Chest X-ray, PA view. Patient: 49 years old, sex M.
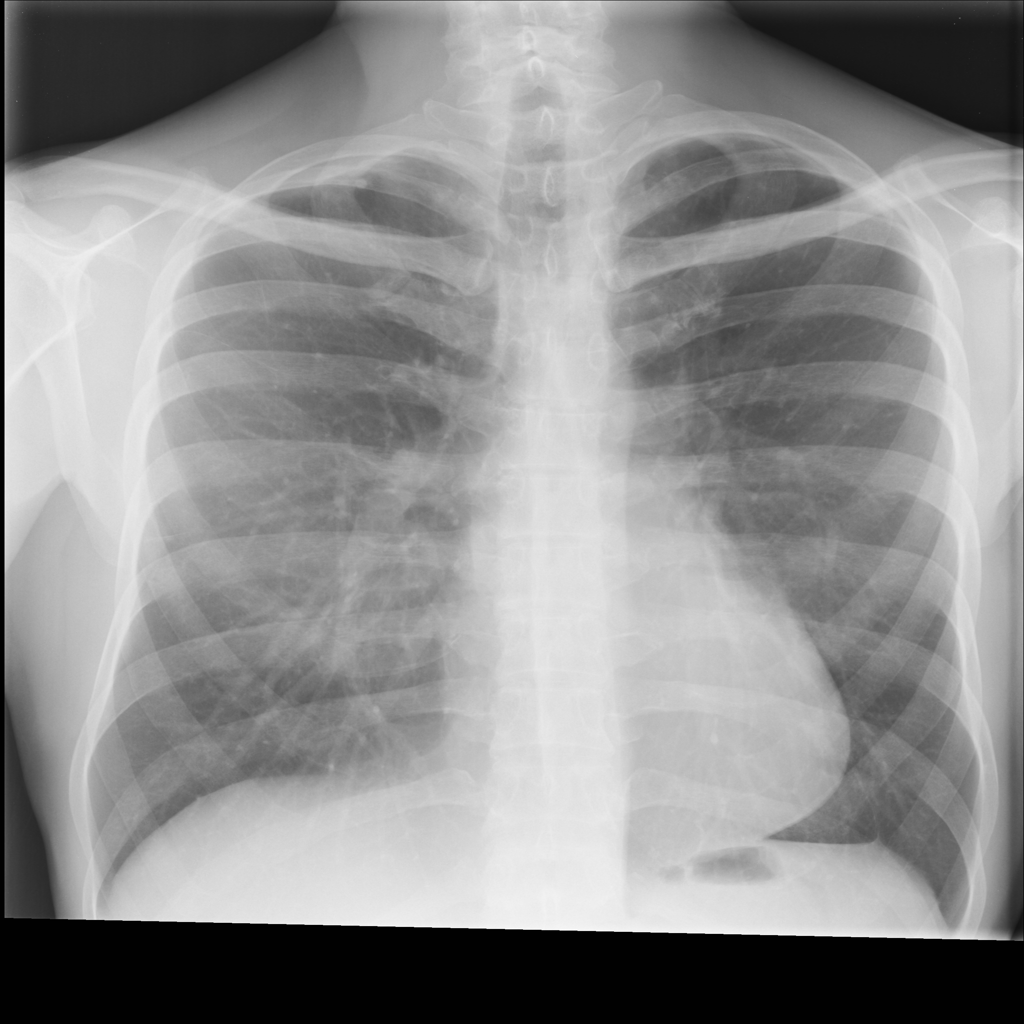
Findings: No Finding